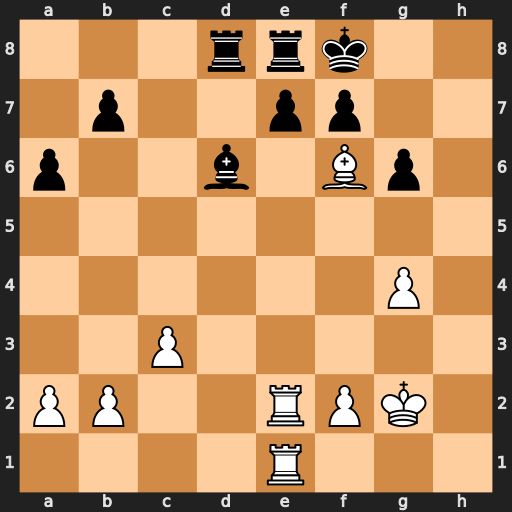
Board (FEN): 3rrk2/1p2pp2/p2b1Bp1/8/6P1/2P5/PP2RPK1/4R3
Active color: w
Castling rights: -
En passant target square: -
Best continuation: Rh1 exf6 Rh8+